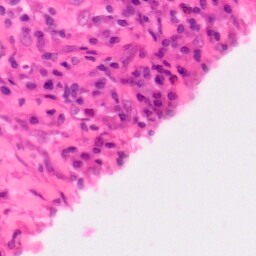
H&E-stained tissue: Colon